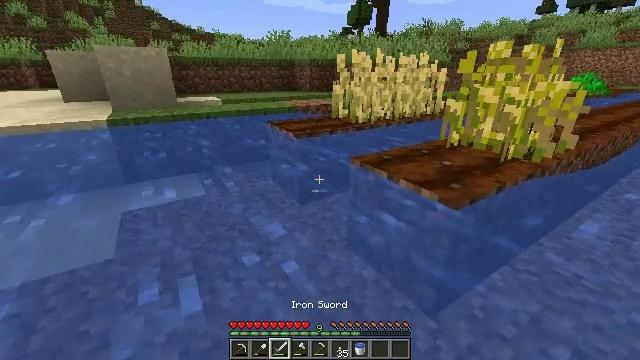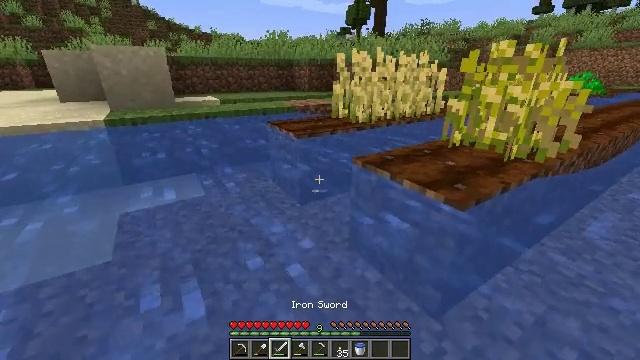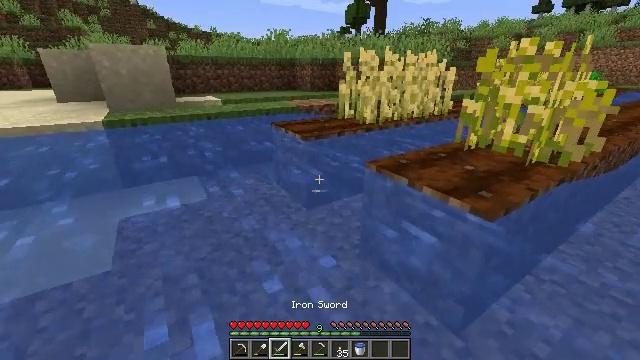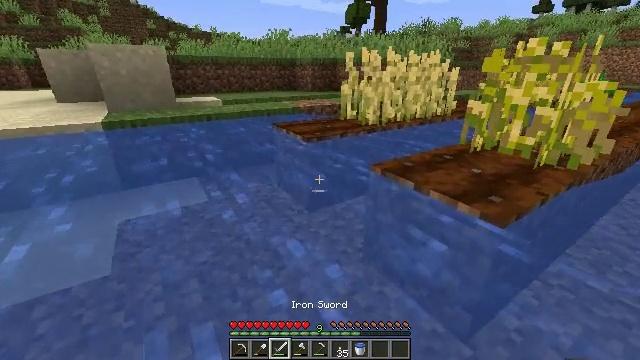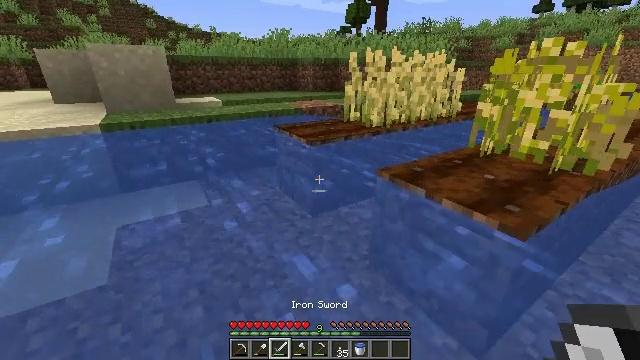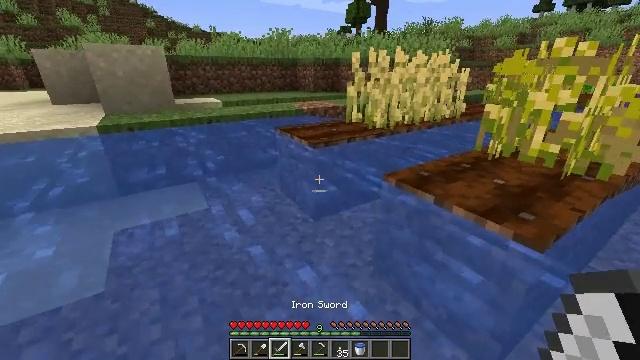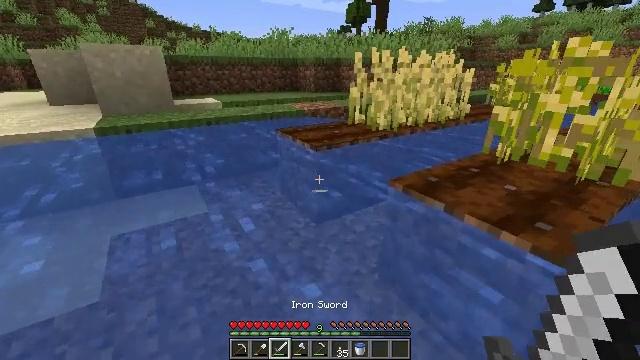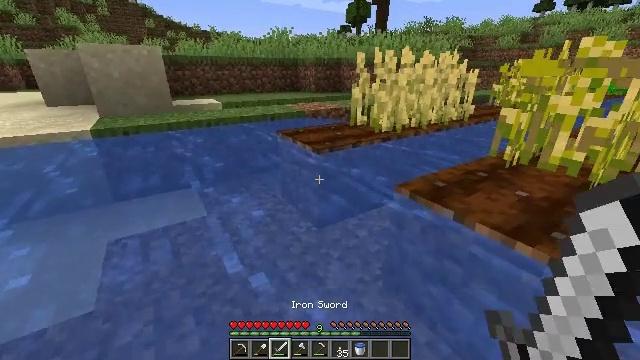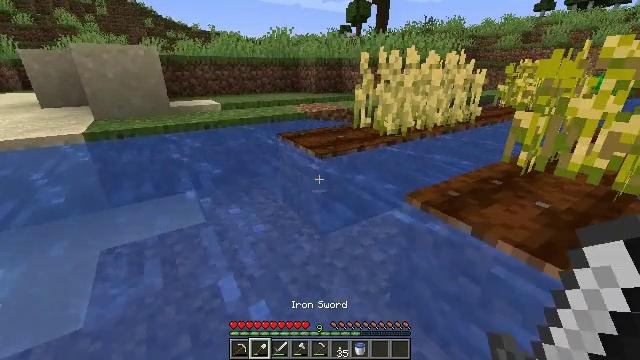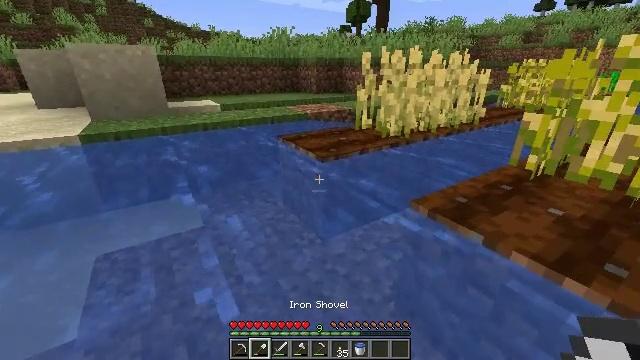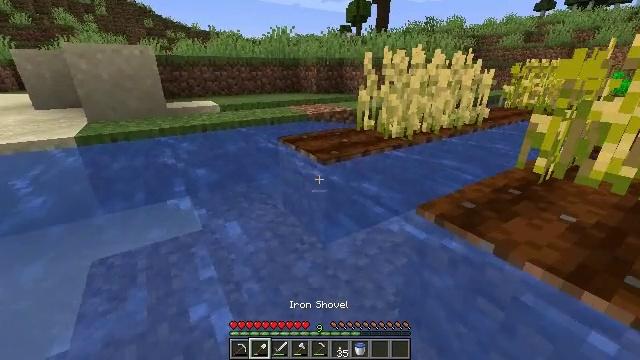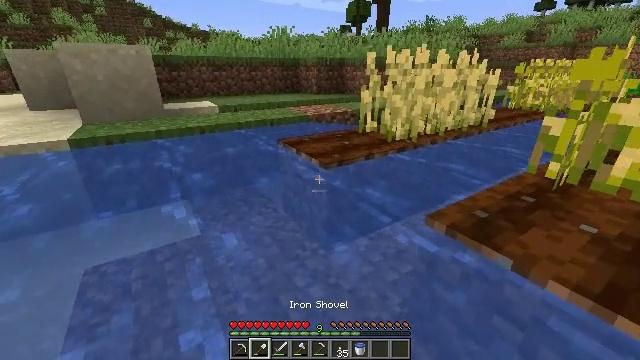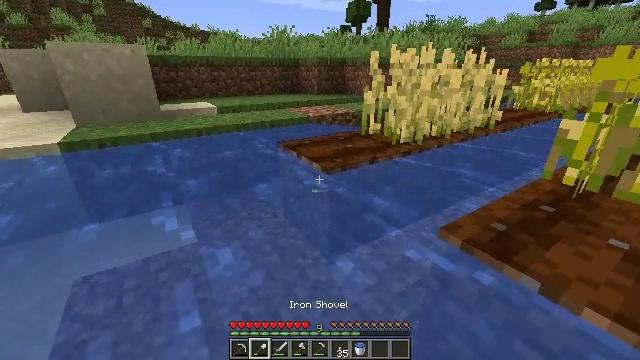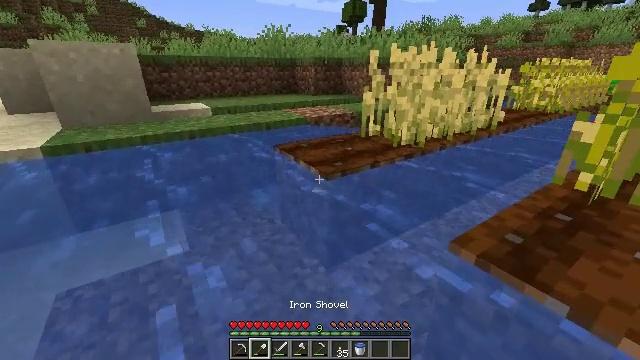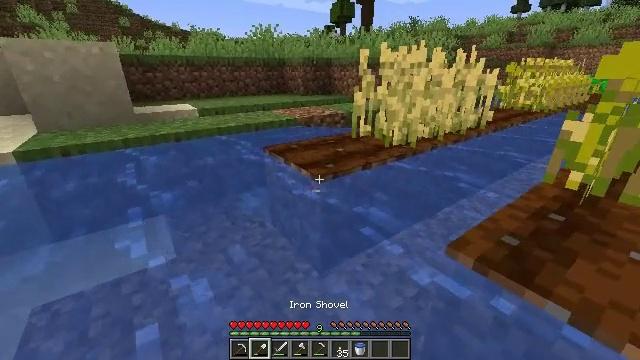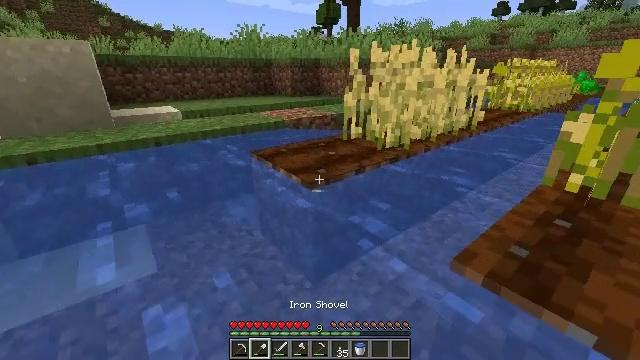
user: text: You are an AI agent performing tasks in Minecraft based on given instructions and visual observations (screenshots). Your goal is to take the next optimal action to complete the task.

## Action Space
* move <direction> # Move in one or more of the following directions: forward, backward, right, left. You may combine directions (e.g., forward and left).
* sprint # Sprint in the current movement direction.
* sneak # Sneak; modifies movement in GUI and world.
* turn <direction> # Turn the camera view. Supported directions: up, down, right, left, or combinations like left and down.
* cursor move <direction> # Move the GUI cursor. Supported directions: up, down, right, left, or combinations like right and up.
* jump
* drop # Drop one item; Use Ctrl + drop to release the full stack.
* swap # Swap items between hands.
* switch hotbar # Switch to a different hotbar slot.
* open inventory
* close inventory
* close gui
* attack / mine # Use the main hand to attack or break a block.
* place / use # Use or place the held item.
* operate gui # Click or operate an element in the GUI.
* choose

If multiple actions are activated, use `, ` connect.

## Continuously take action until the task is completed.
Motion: motion action
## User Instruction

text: Gather wheat by left-clicking on it.
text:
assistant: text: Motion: move forward
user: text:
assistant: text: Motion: move forward
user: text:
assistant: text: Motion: move forward
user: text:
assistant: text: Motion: move forward
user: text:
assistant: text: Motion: move forward
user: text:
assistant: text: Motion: move forward
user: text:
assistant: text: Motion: move forward
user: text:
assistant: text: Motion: move forward, switch to hotbar 2
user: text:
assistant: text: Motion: move forward, switch to hotbar 2
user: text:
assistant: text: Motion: move forward, switch to hotbar 2
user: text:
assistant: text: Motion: move forward
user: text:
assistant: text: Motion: move forward
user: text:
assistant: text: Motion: move forward
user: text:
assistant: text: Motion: move forward, turn right
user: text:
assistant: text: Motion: move forward, turn right
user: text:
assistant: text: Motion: move forward and move left, turn right
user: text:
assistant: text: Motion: move forward and move left, turn right
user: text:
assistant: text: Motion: move forward and move left, turn right
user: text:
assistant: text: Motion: move forward and move left, turn right
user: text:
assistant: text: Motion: move forward and move left, turn right
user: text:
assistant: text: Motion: move forward and move left, turn right
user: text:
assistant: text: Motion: move forward, turn right
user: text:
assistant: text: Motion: move forward, turn right
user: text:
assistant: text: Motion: move forward
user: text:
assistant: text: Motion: move forward
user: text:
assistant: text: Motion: move forward
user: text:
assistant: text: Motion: move forward, jump
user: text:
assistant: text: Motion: move forward and move left, jump
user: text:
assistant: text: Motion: move forward and move left, jump
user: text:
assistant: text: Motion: move forward and move left, turn down, jump